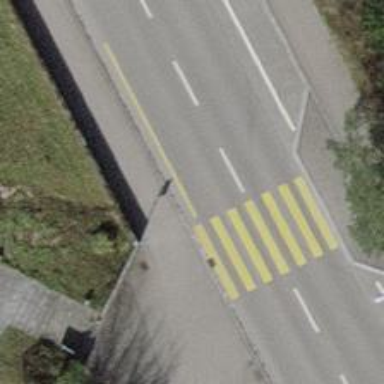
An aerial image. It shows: Pedestrian crossing with zebra markings on the footway.